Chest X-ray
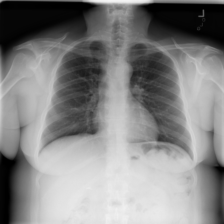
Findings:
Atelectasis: negative
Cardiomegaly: negative
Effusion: negative
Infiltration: negative
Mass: negative
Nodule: negative
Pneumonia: negative
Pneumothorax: negative
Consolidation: negative
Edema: negative
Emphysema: negative
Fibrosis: negative
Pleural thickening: negative
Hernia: negative